Field crop: tomato
Growth stage: 1
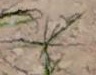
Species: cyperus